Interaction volume radius: 10 \u00c5
Interaction volume height: 20 \u00c5
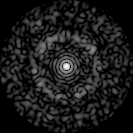
Disorder parameter: 0.8183